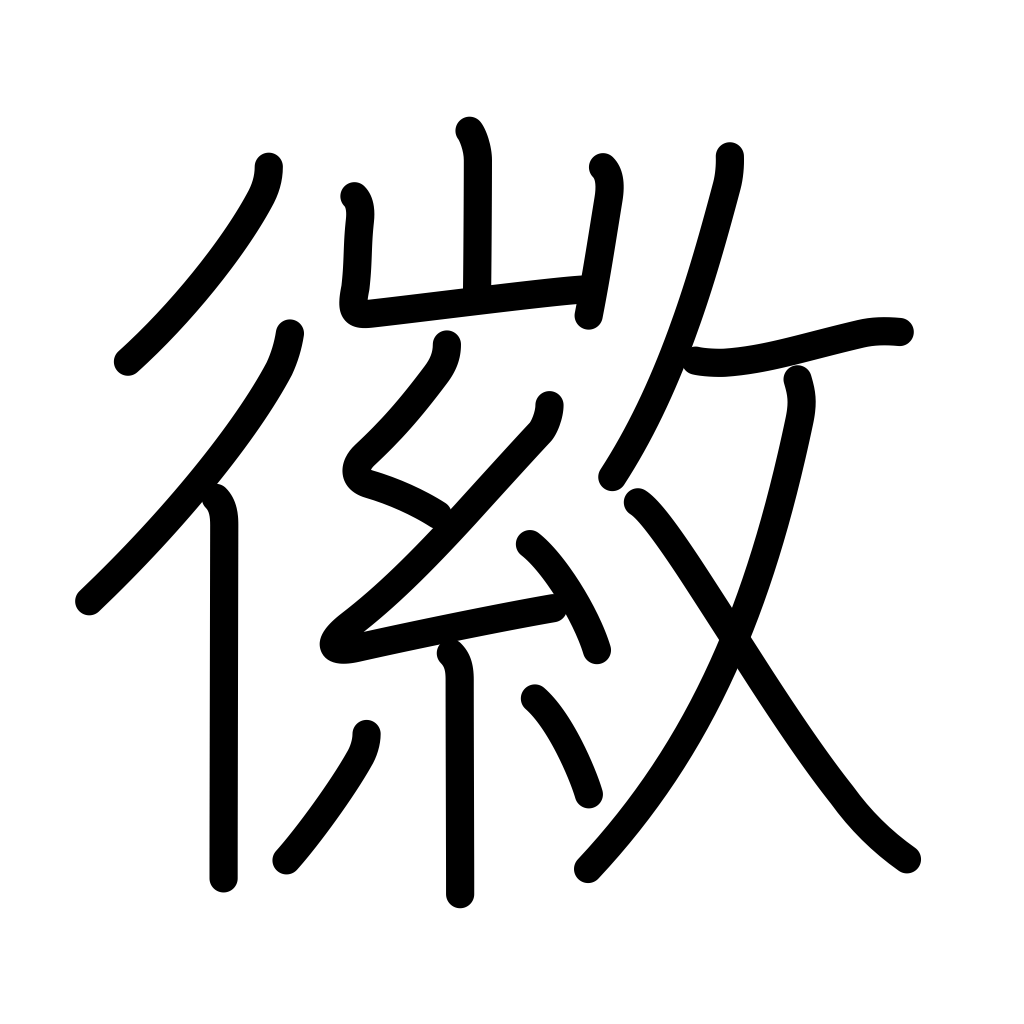
Meaning: good, beautiful, badge